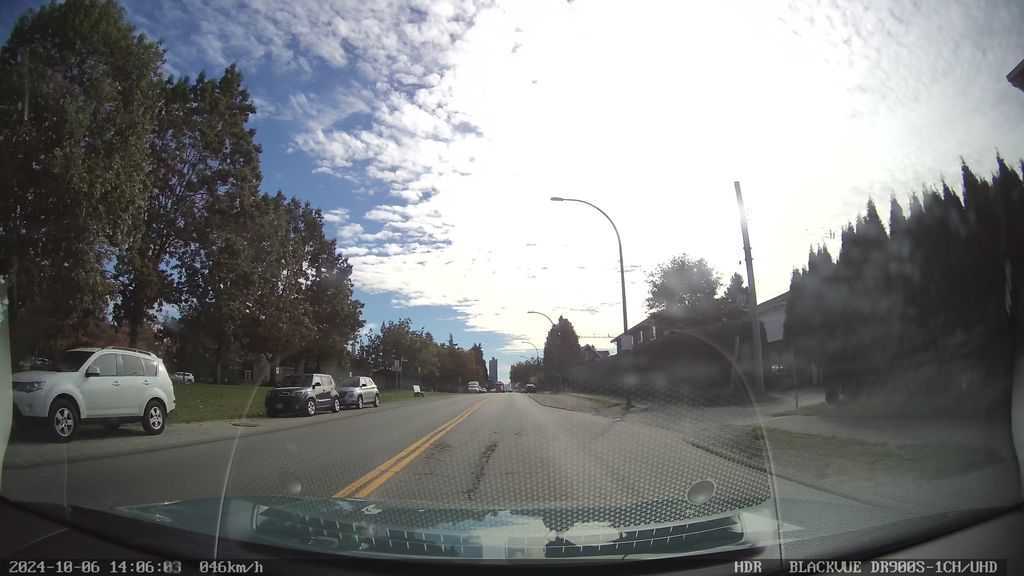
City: vancouver